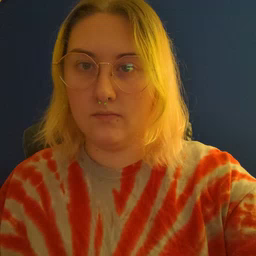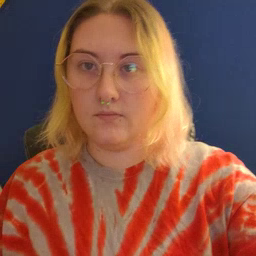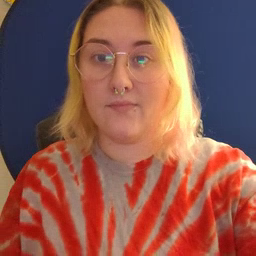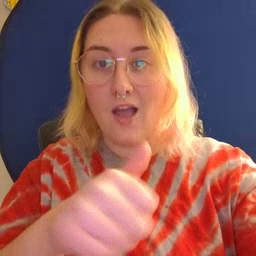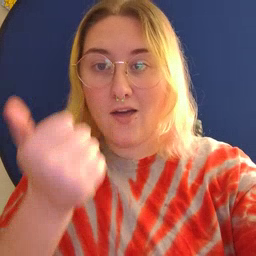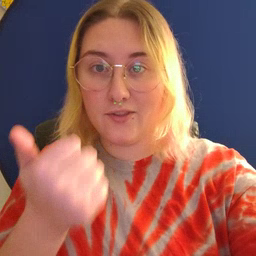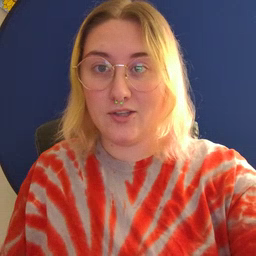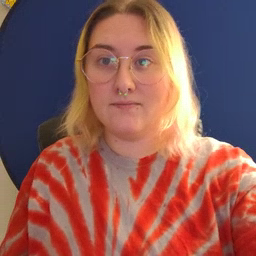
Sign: another